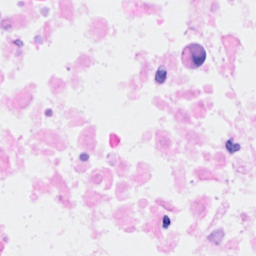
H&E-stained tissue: Breast